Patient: sex M, age 81
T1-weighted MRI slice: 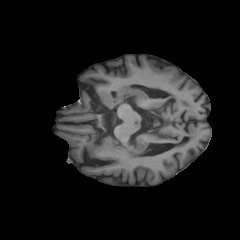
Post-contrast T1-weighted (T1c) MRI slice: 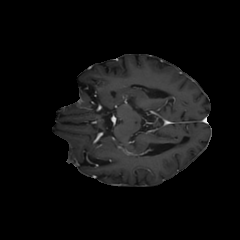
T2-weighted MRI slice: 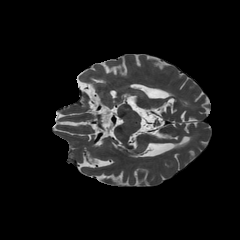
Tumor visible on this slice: no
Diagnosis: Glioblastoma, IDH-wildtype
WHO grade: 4